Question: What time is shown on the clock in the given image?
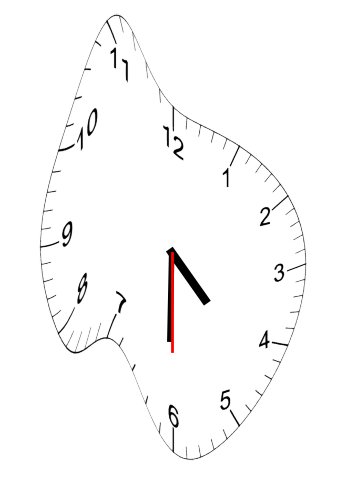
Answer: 04:30:30